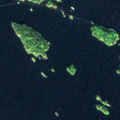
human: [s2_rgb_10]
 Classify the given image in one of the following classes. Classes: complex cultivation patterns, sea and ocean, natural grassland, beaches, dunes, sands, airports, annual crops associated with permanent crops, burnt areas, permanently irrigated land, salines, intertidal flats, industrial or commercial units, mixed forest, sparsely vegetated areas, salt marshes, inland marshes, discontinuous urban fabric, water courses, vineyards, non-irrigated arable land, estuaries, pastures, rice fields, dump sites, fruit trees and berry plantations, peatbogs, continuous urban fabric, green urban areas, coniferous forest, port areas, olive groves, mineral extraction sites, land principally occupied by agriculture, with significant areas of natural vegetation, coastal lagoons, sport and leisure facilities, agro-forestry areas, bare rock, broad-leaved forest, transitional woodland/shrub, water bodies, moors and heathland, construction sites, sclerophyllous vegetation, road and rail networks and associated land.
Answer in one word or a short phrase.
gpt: mixed forest, water bodies